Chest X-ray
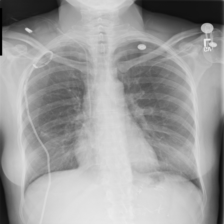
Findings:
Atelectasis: negative
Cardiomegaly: negative
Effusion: negative
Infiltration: negative
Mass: negative
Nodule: negative
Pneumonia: negative
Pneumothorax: positive
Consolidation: negative
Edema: negative
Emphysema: negative
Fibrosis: negative
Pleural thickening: negative
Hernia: negative